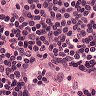
Metastatic tissue present: no